九年级 · 组合几何学
如图, 在平行四边形 $A B C D$ 中, $E$ 是 $D C$ 上的点, $D E: E C=3: 2$, 连结 $A E$ 交 $B D$ 于点 $F$, 则 $\triangle D E F$与 $\triangle B A F$ 的面积之比为 $(\quad)$
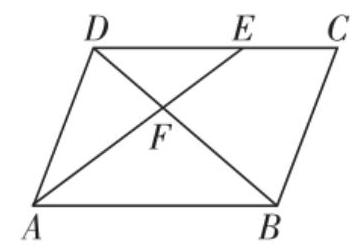
A. $2: 5$B. $3: 5$C. $9: 25$D. $4: 25$
答案: C
解析: C【解析】because四边形ABCD是平行四边形,thereforeAB//CD,且AB=CD,thereforeangleEDF=angleABF,angleDEF=angleBAF,thereforetriangleDEFsimtriangleBAF又becauseDE:EC=3:2,thereforefracDEAB=frac35thereforefracS_triangleDEFS_triangleBAF=left(frac35right)^2=frac925,故选C.